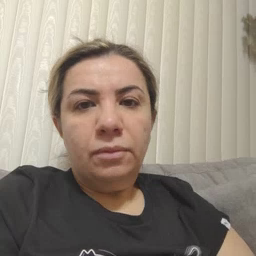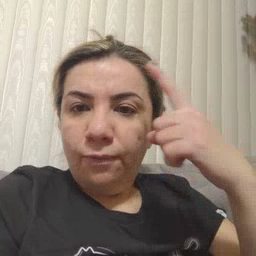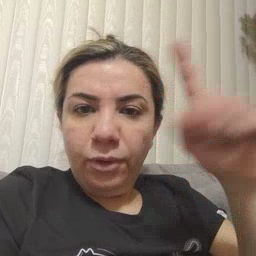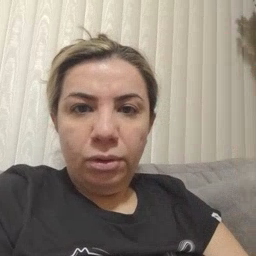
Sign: for